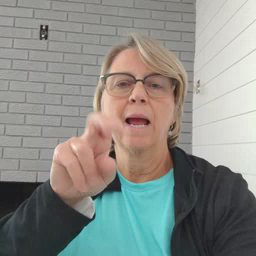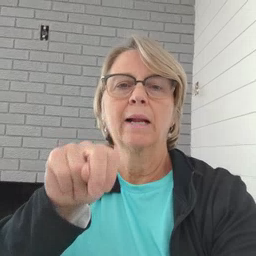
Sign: hen